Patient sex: F
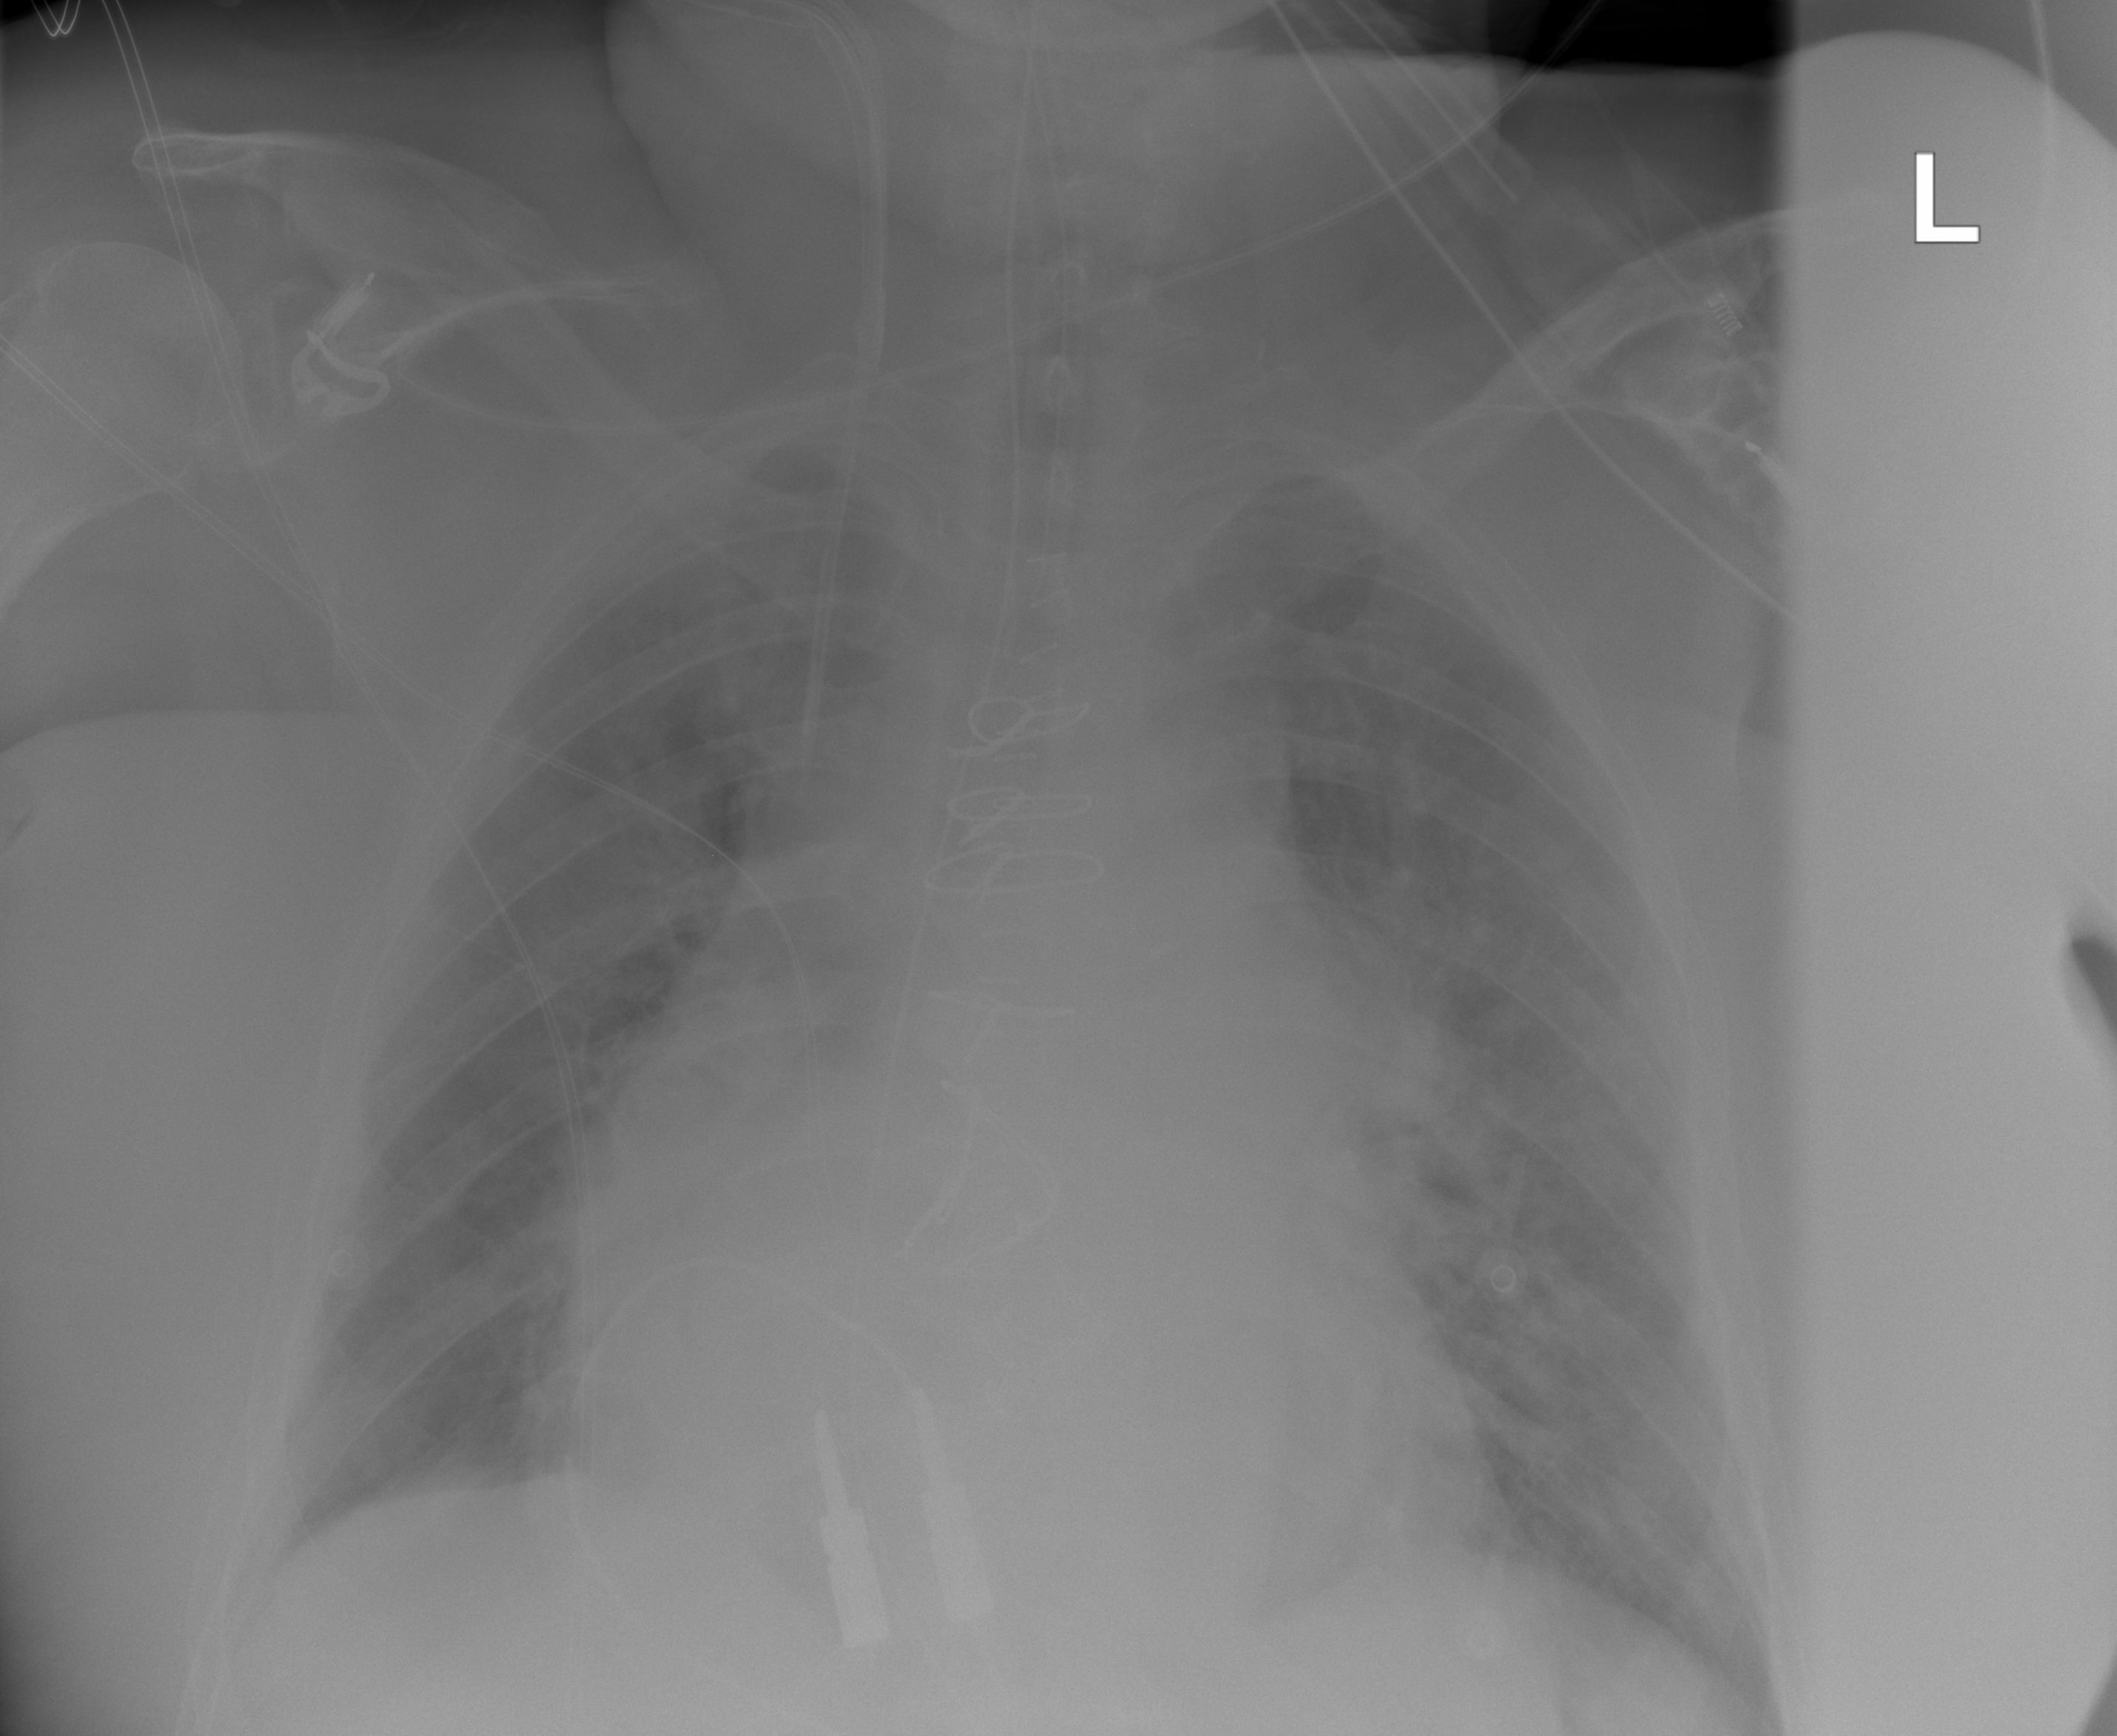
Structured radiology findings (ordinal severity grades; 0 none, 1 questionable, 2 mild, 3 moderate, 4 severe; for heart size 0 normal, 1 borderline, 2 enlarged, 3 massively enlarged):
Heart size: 2
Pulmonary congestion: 0
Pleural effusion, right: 0
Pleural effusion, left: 0
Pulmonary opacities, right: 0
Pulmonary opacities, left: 0
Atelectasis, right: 1
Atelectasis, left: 1